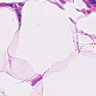
Metastatic tissue present: no